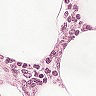
Metastatic tissue present: no